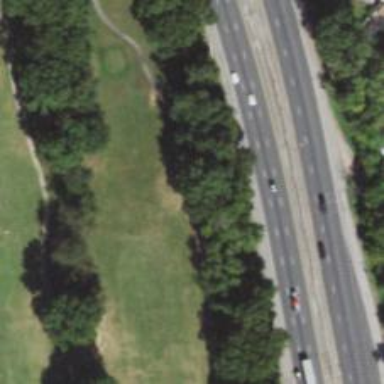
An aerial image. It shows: Service road designated as golf cart path.